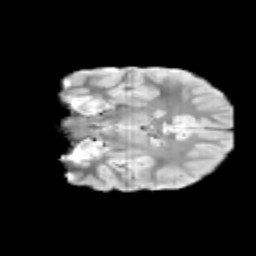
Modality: T2w
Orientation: coronal
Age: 10
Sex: male
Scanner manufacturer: siemens
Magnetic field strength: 3 T
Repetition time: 3.8 s
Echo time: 0.07 s